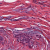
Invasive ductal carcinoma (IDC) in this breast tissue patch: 1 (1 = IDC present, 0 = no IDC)